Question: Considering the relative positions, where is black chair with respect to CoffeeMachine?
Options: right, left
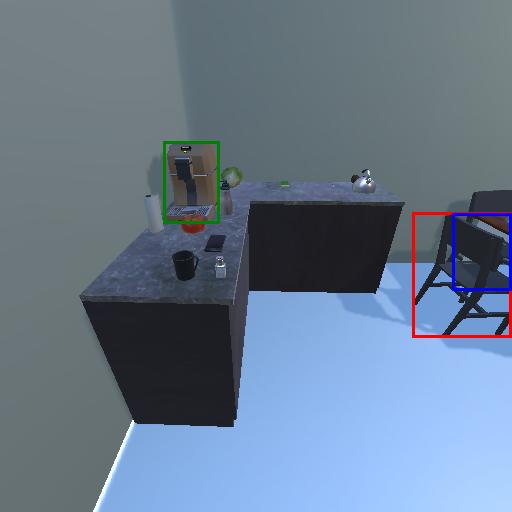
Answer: right